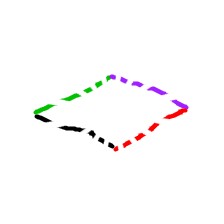
Shape: rhombus